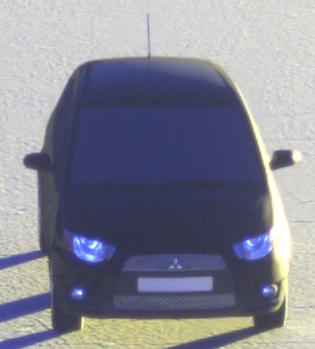
Make: Mitsubishi
Model: Colt 1.1
Detailed model: Colt (VI)
Model produced from: 2008/11
Model produced until: 2010/10
Doors: 3
Color: black
Road condition: dry road
Daytime: sunrise or sunset
Contrast: high contrast